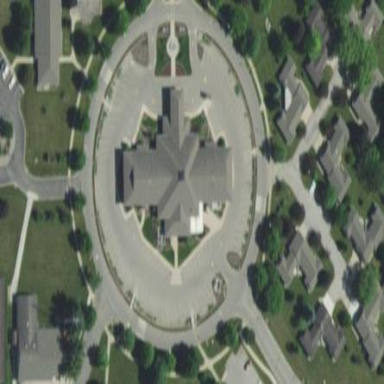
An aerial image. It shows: Community center building.